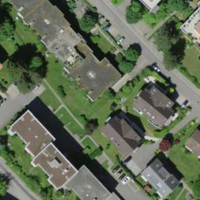
EUNIS habitat code: 55
Species observed at this site:
Campanula glomerata
Fritillaria meleagris